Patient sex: M
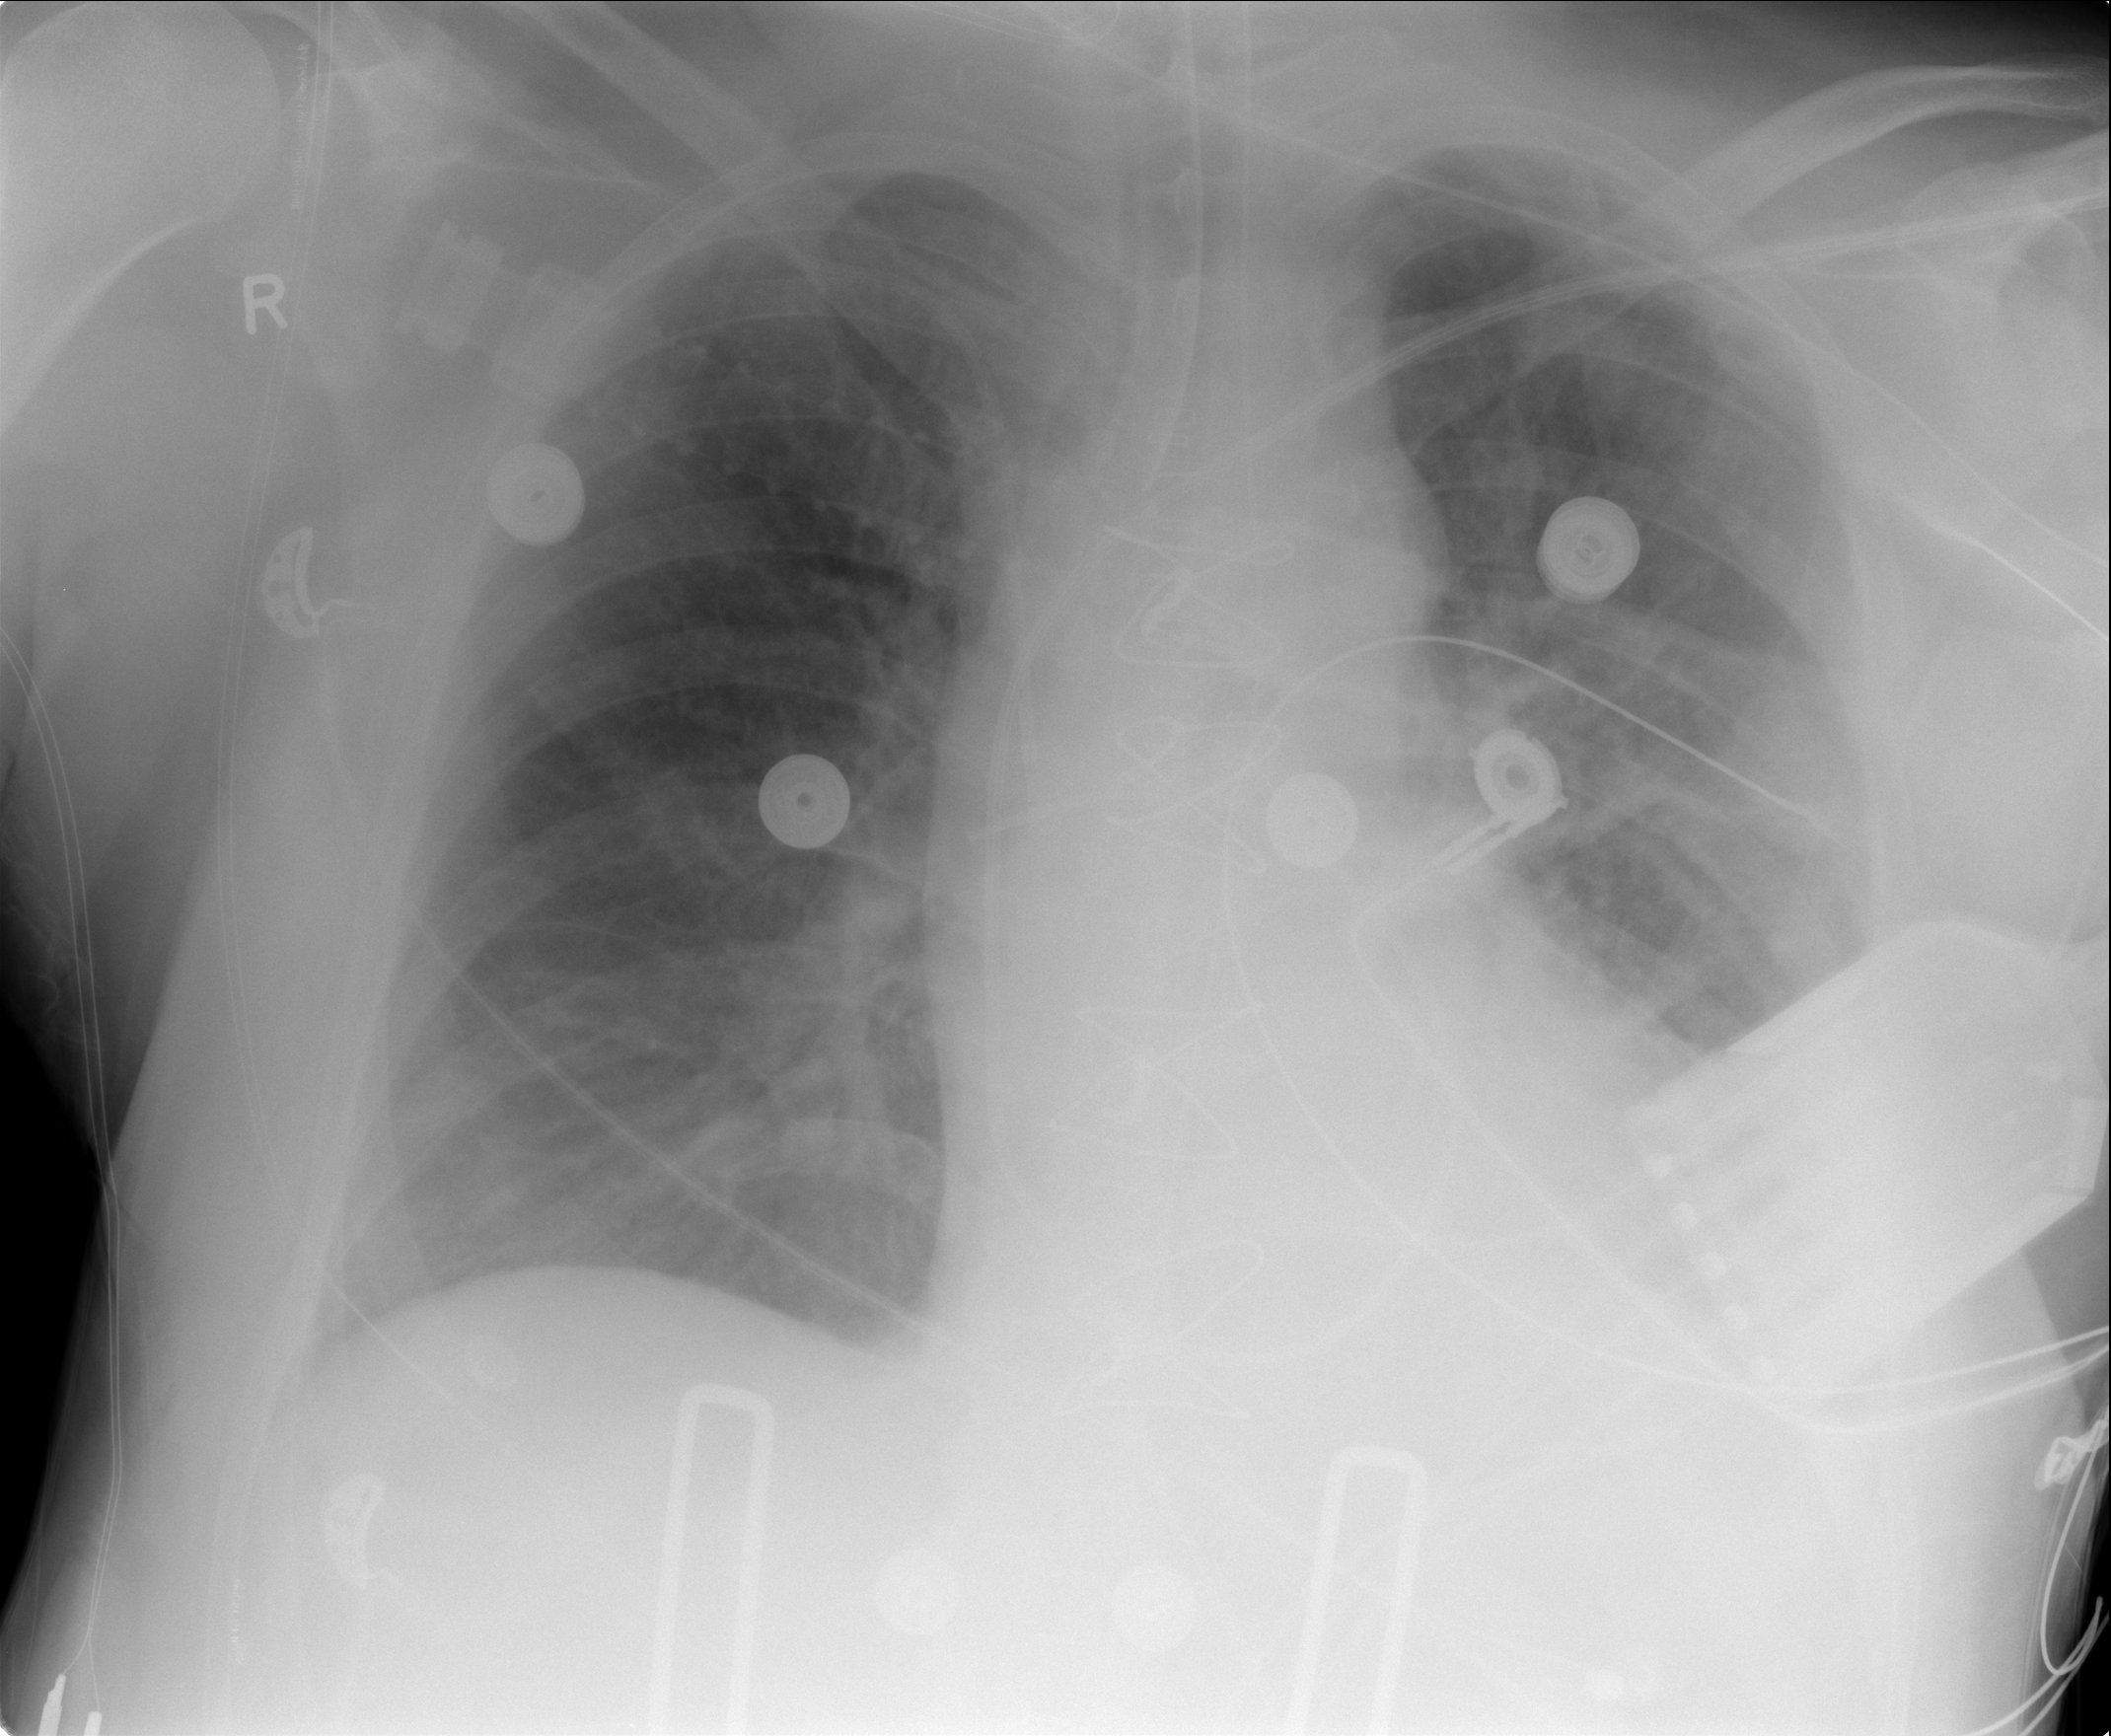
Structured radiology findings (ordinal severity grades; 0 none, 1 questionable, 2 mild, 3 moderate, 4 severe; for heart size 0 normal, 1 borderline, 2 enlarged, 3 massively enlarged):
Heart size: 2
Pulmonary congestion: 3
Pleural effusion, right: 2
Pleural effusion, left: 1
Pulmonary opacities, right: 2
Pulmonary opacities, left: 2
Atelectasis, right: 2
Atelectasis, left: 2